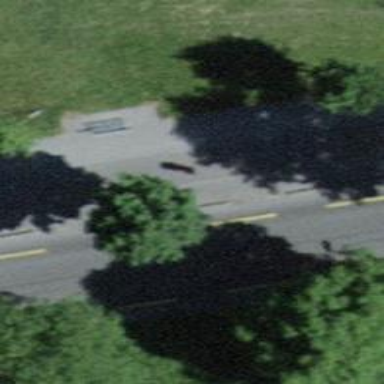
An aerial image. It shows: Avenue of broadleaved trees.